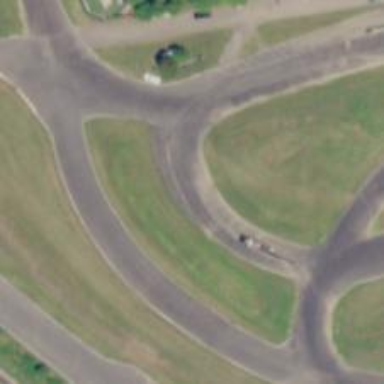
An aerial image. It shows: Motor sport raceway with asphalt surface.